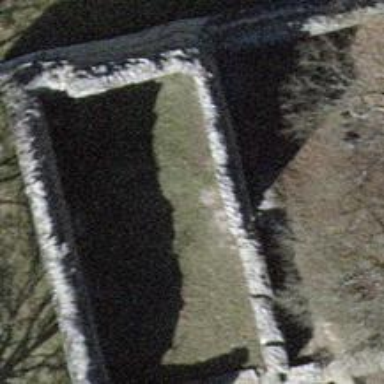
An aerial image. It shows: Castle wall.